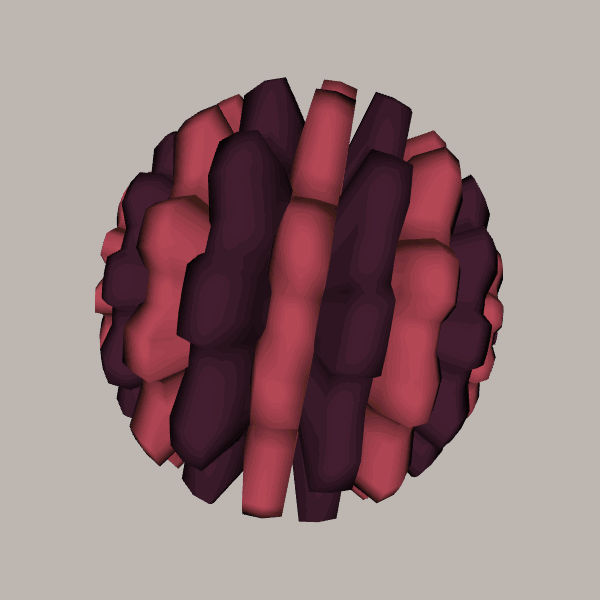
Background: light